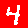
Digit: 4